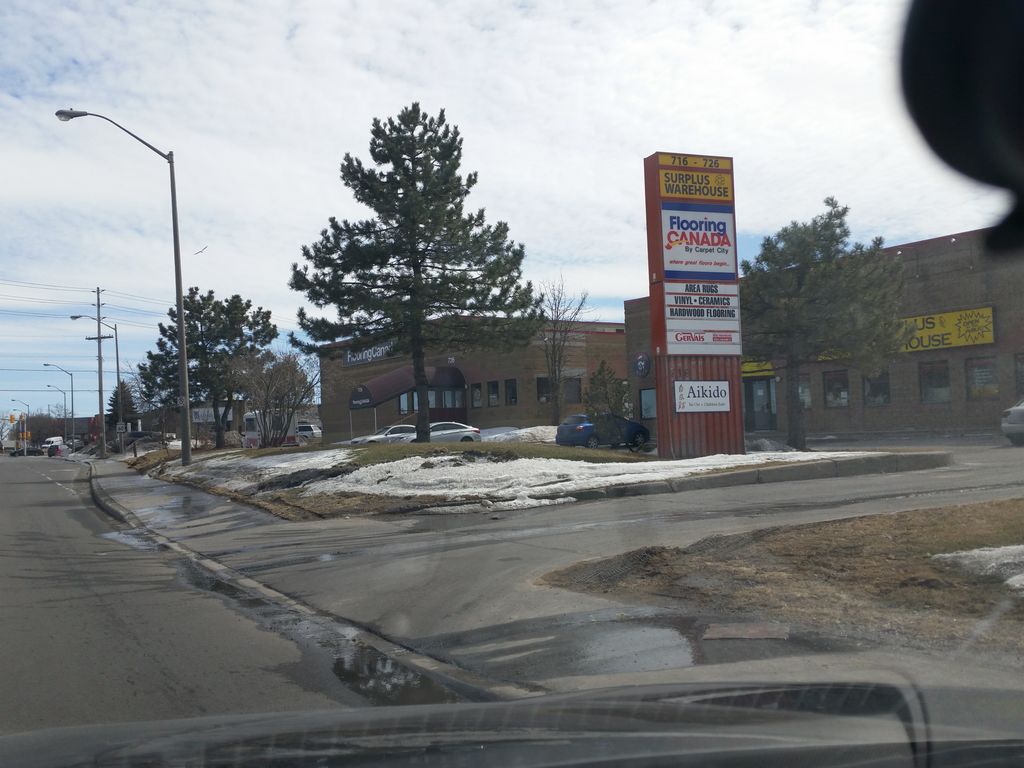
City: ottawa-gatineau